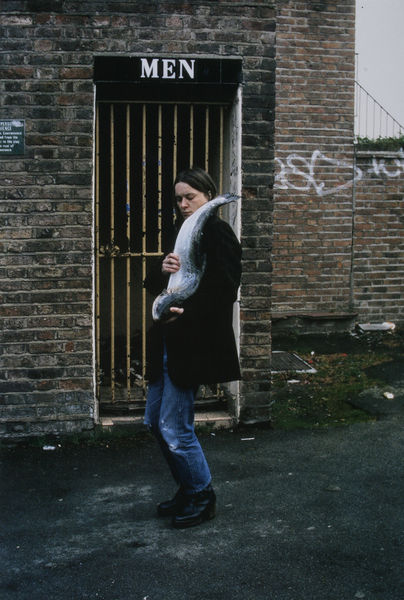
Titel: Selbstporträt mit Fisch
Künstler: Sarah Lucas
Schlagwörter: mann, vogel, frau, strasse, tür, tier, weg, jacke, wand, gitter, pflaster, mauer, jeans, inschrift, tor, foto, fotografie, schild, gehsteig, spaziergang, zoo, toilette, fisch, teer, pfleger, graffiti, robbe, graffity, men, otter, seerobbe, tierschützer